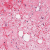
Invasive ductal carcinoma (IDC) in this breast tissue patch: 0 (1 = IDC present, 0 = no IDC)